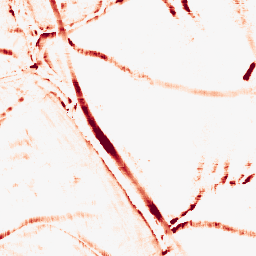
Category: morphological
Decomposition family: morphological_square
Decomposition parameters: operation: opening
size: 10
Upsampling method: lanczos
Upsampling parameters: scale: 2
Upsampling scale: 2